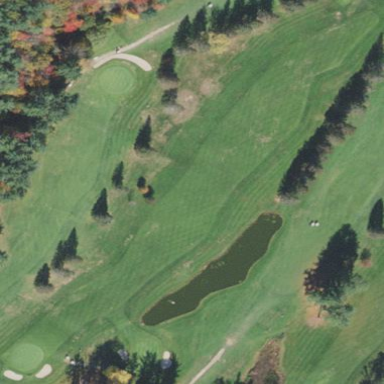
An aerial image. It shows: Grassy area designated as golf fairway.